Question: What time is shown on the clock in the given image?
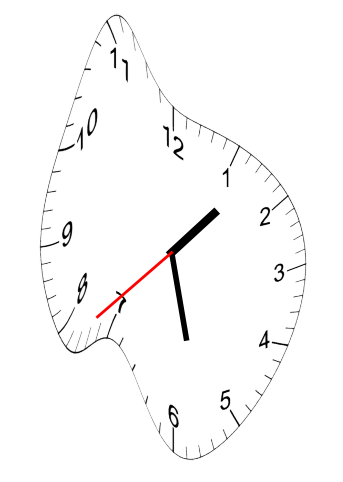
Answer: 01:27:38